Field crop: maize
Growth stage: 1
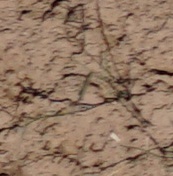
Species: lolium